Question: I want to check whether age is greater than 18 years before inserting the record to 'employees' table. I'm using phpMyAdmin gui trigger tool. But it gives following error when I type this script in Definition section.
'''
BEGIN
IF (DATEDIFF(CURRENT_DATE(),NEW.birth_date) < 6570) THEN
RAISEERROR('Age is less than 18 years!',16,1)
ROLLBACK
END IF
END
'''

Please help me to resolve this.
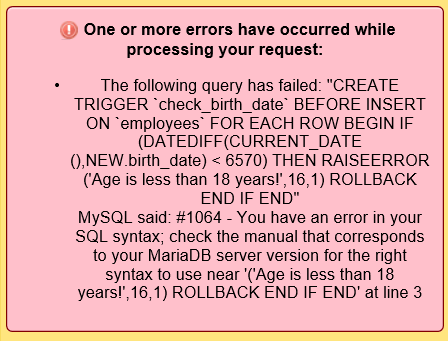
Answer: 'RAISEERROR' and 'ROLLBACK' are used in TSQL (Microsoft SQL Server) syntax.
In the case of MySQL, we use <URL> to throw an exception inside the Trigger:
'''
BEGIN
IF (DATEDIFF(CURRENT_DATE(),NEW.birth_date) < 6570) THEN
-- Throw Exception
SIGNAL SQLSTATE '45000'
SET MESSAGE_TEXT = 'Age is less than 18 years!';
END IF; -- A semicolon (delimiter) is missing here
END
'''
> To signal a generic SQLSTATE value, use '45000', which means
"unhandled user-defined exception."The error values that are accessible after SIGNAL executes are the
SQLSTATE value raised by the SIGNAL statement and the MESSAGE_TEXT and
MYSQL_ERRNO items.